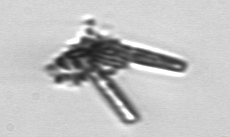
Label: Thalassionema